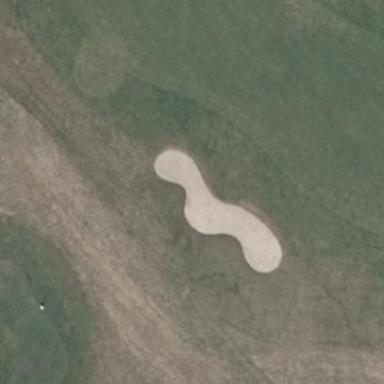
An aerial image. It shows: Sand bunker on golf course.